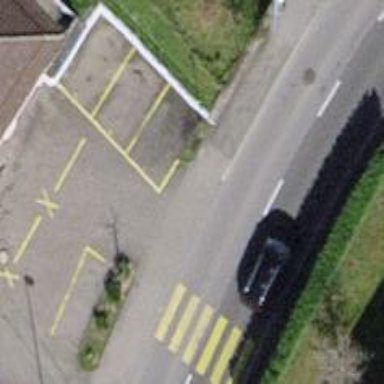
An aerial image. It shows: Unmarked crossing on asphalt footway.